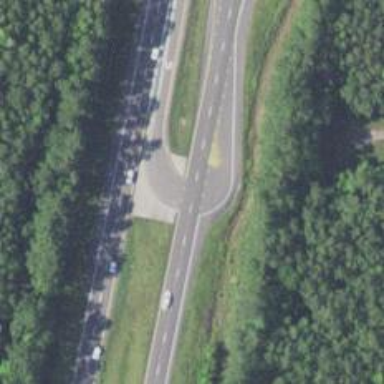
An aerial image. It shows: This image shows trunk highway that functions as expressway.